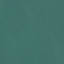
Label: SeaLake